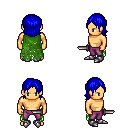
a pixel art fantasy rpg character, male body template, human, tanned skin, green tattered cape, magenta pants, blue long bangs hairstyle, metal boots, dagger, four views (front, back, left, right), 2x2 character sprite sheet, small pixel art, hard edges, no anti-aliasing